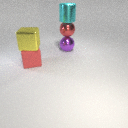
large red metal sphere below large cyan metal cylinder